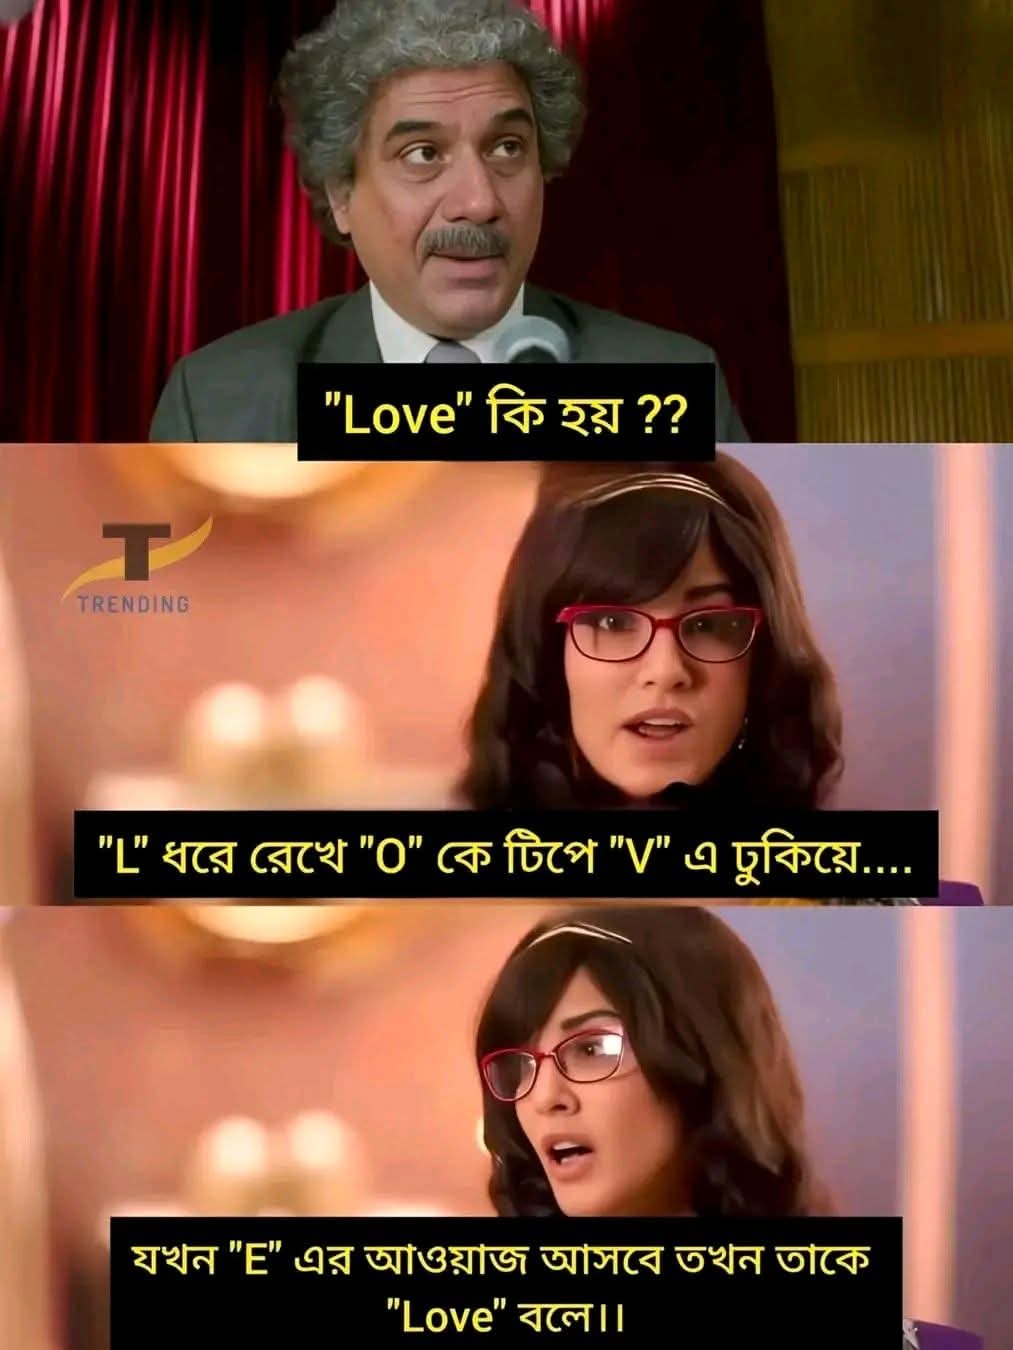
Text: "Love" কি হয় ??
"L" ধরে রেখে "O" কে টিপে "V" এ ঢুকিয়ে....
যখন "E" এর আওয়াজ আসবে তখন তাকে "Love" বলে।।
Label: Non Hate